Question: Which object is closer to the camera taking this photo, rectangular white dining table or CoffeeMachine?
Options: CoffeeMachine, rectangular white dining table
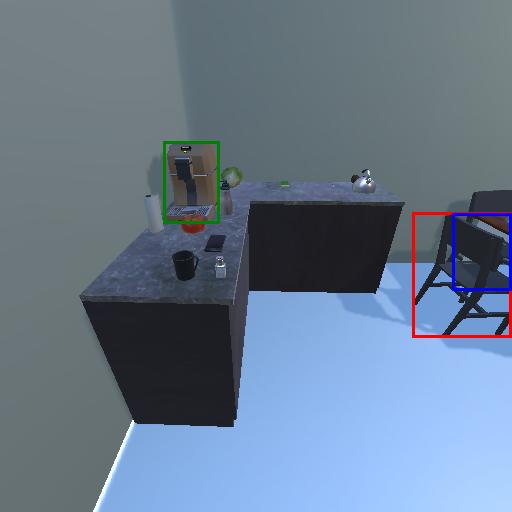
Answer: CoffeeMachine